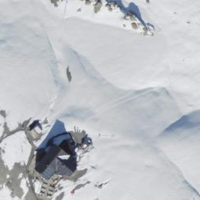
EUNIS habitat code: 48
Species observed at this site:
Aglais urticae